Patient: sex M, age 58
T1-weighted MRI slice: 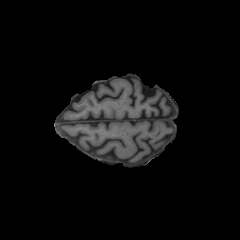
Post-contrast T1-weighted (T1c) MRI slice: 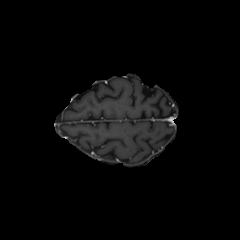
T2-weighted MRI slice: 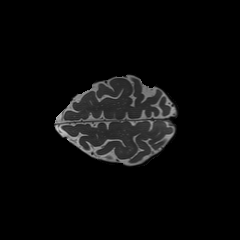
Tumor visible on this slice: no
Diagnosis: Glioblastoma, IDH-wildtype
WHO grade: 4